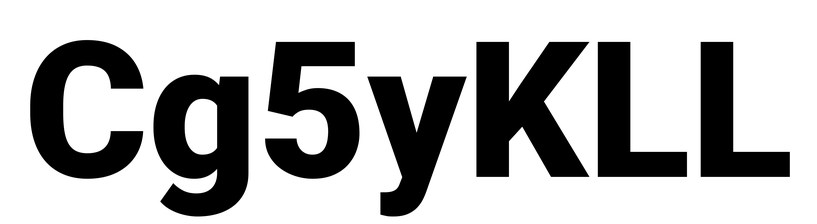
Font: Roboto_Black